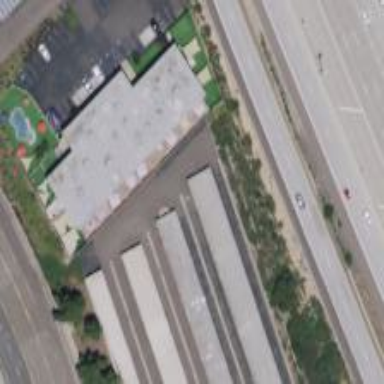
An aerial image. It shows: Industrial building.